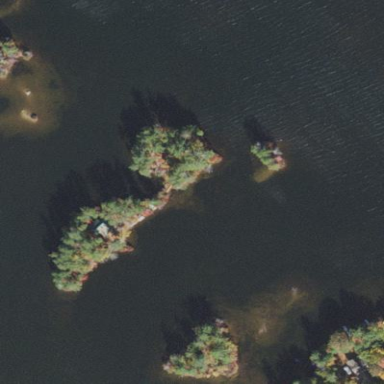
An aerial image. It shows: Island covered with woodland.